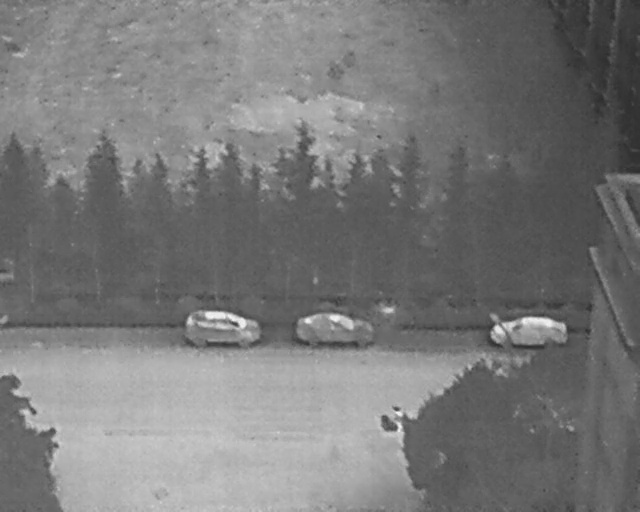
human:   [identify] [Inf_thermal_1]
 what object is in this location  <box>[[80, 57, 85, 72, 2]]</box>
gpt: <ref>1 medium car at the right</ref>